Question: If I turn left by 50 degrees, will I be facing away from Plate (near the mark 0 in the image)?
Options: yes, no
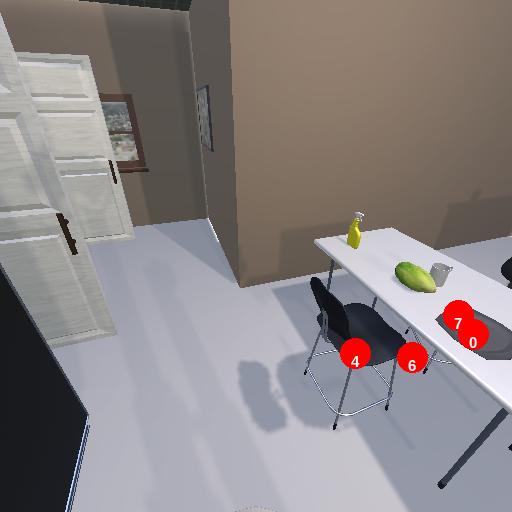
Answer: yes